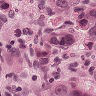
Metastatic tissue present: yes